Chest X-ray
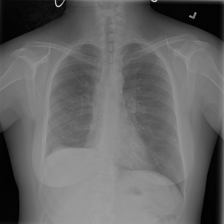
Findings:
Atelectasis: negative
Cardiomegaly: negative
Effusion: negative
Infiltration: negative
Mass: negative
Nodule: positive
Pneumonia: negative
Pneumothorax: negative
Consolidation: negative
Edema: negative
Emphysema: negative
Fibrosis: negative
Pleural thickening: negative
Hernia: negative